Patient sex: F
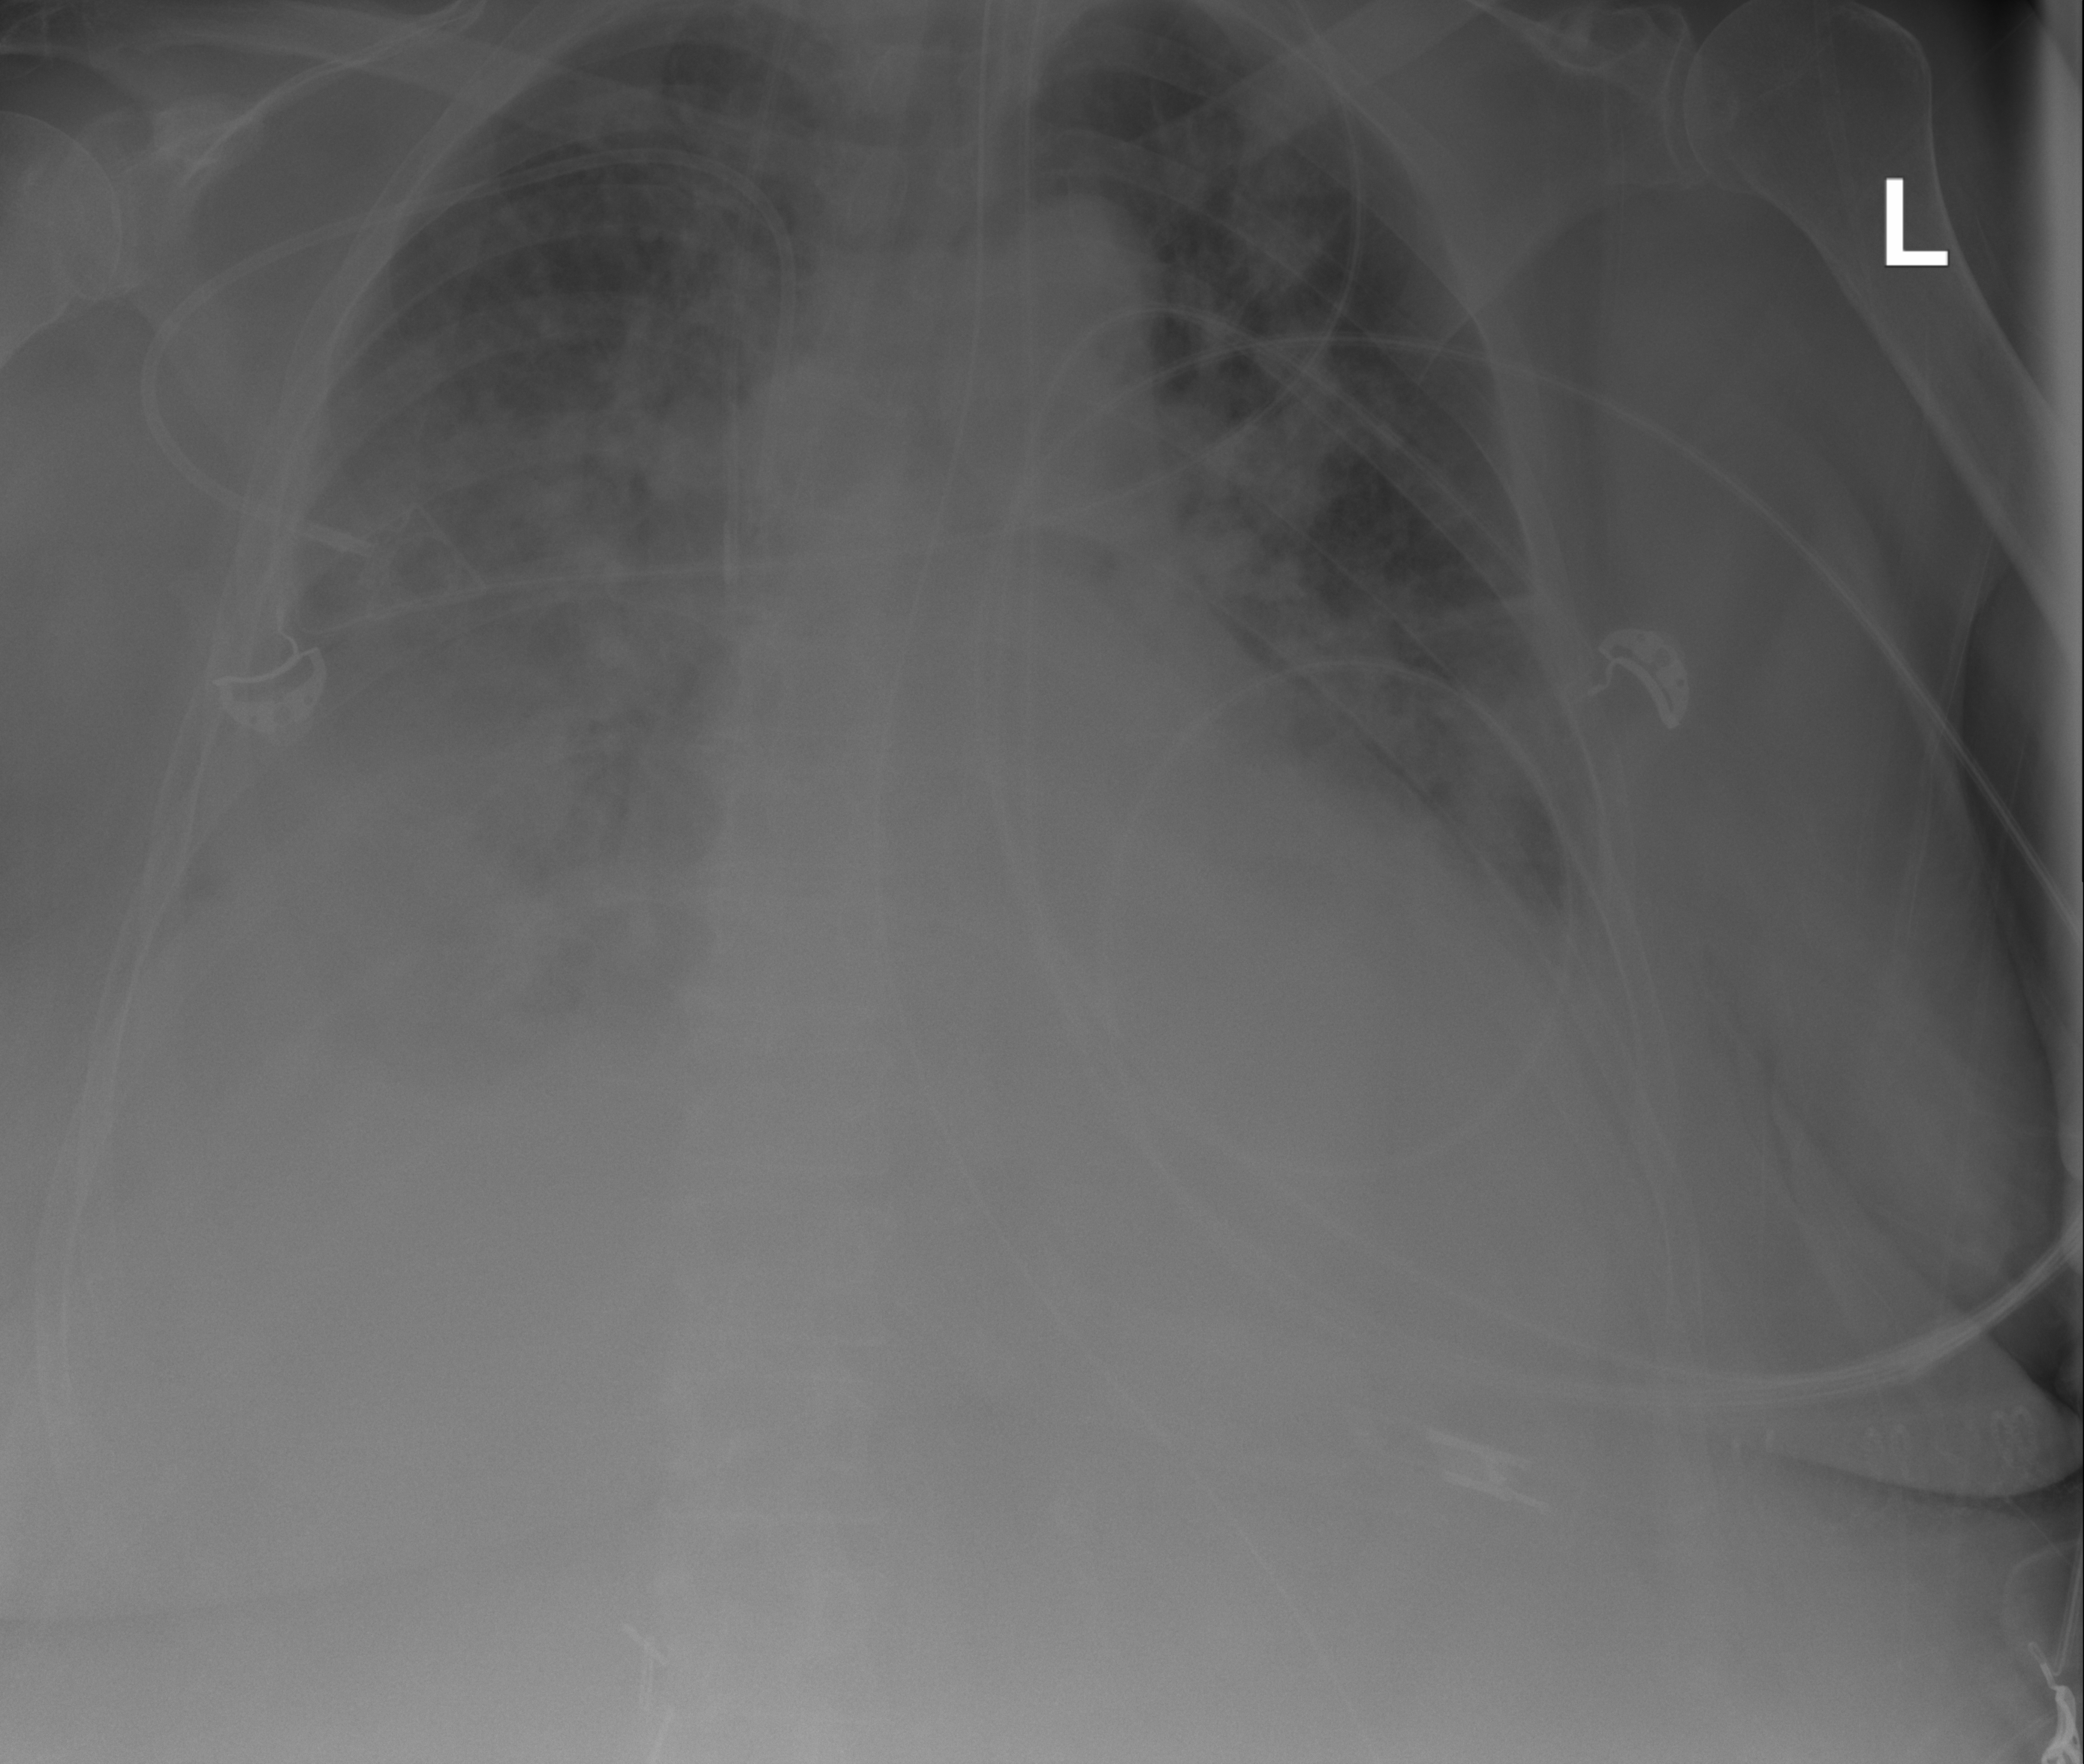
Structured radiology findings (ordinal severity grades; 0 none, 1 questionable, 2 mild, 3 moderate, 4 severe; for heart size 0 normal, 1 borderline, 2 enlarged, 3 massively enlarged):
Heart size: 2
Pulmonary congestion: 2
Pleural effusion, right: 3
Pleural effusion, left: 2
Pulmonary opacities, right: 3
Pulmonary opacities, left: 2
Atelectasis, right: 3
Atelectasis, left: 2